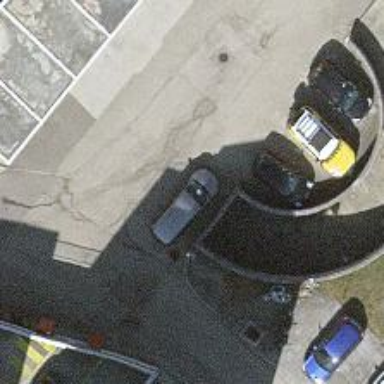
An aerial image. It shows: Parking entrance.